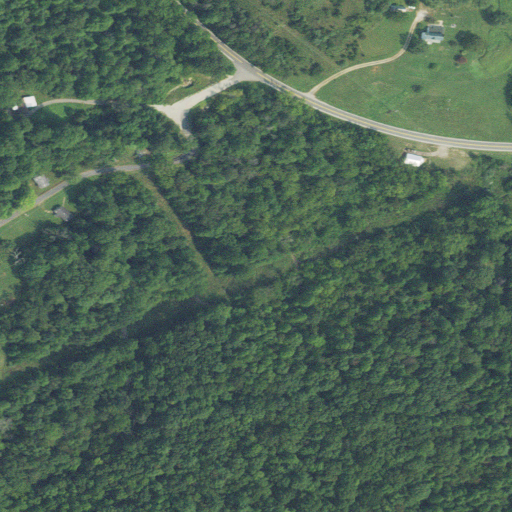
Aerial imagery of valley in Virginia named Purvis Hollow containing deciduous forest, mixed forest, open development, pasture, low intensity development, and medium intensity development